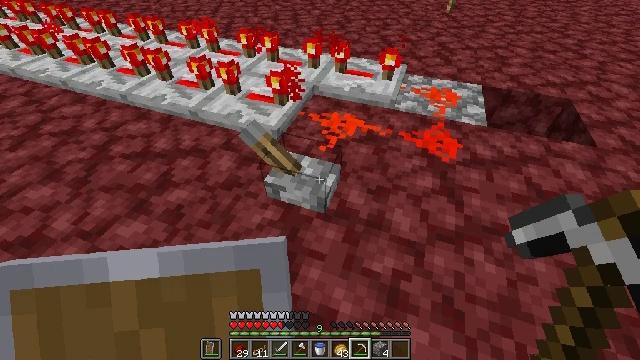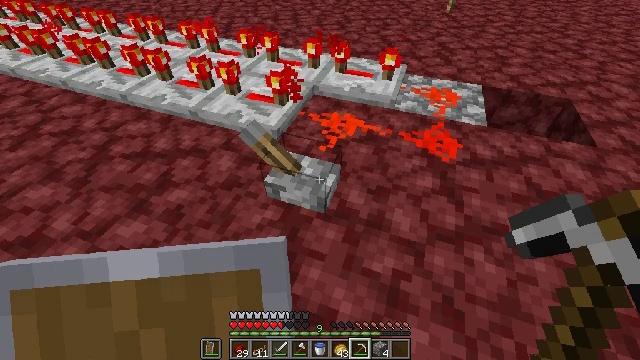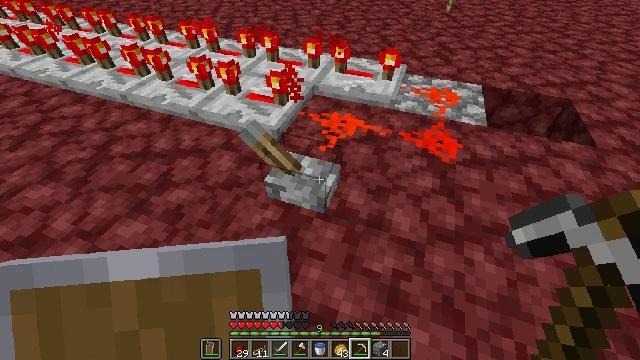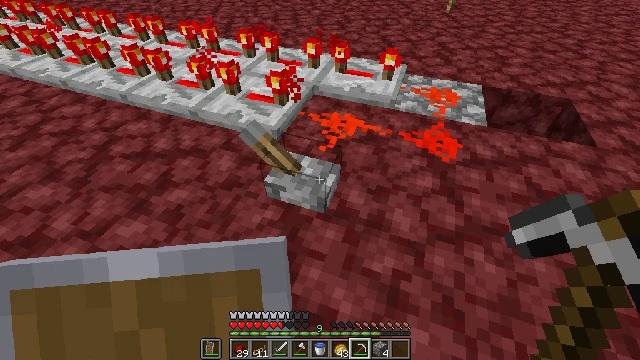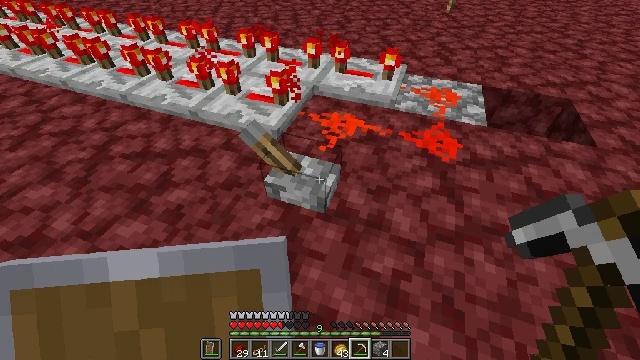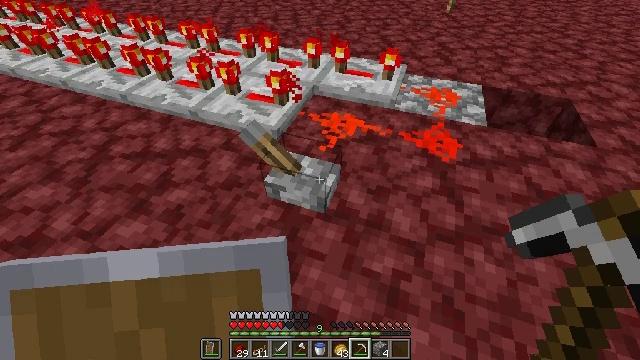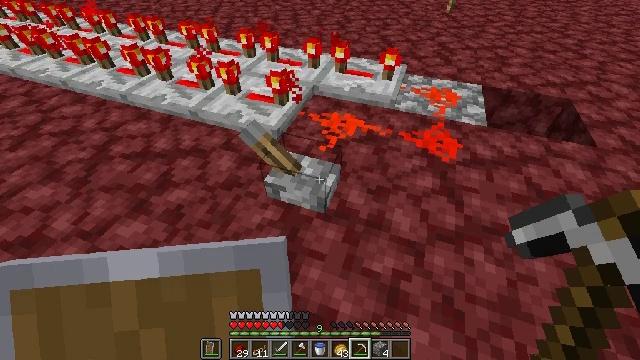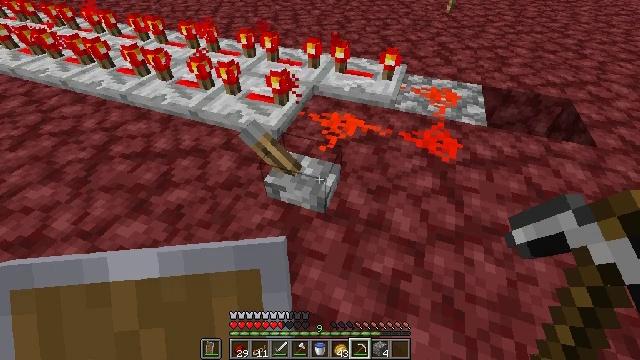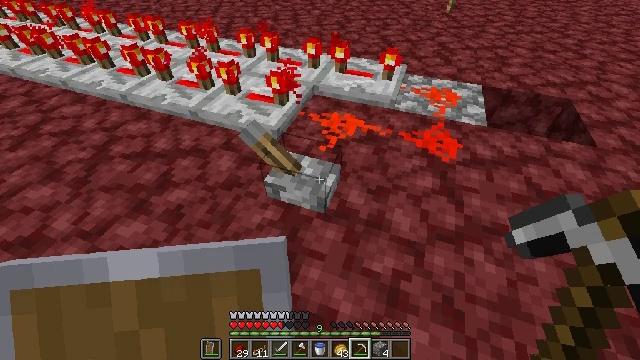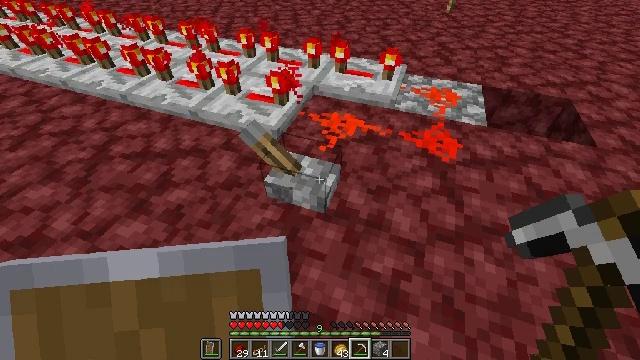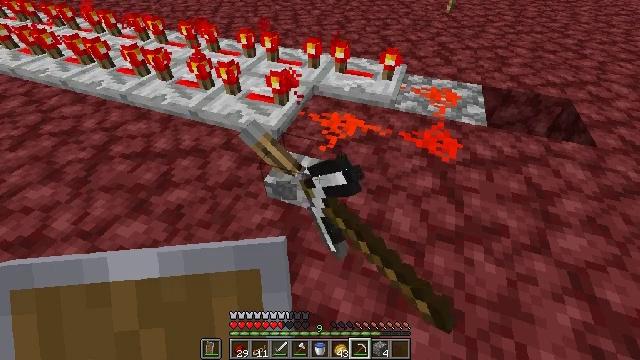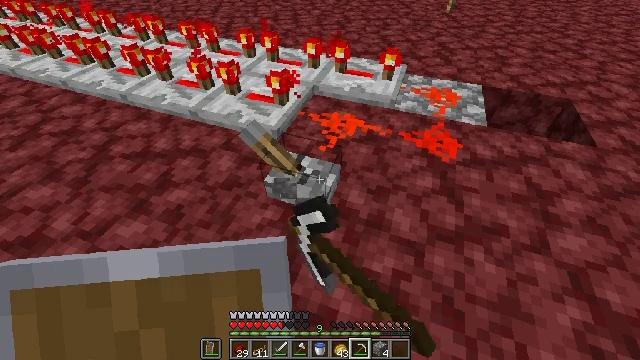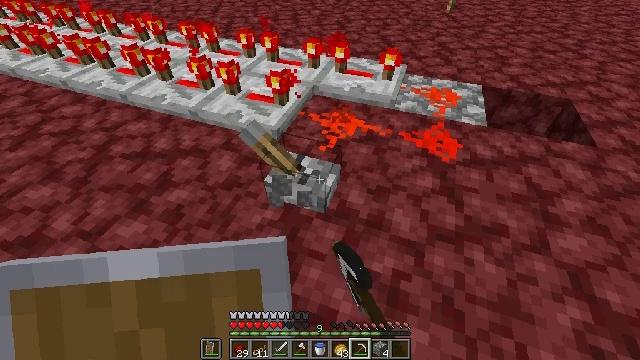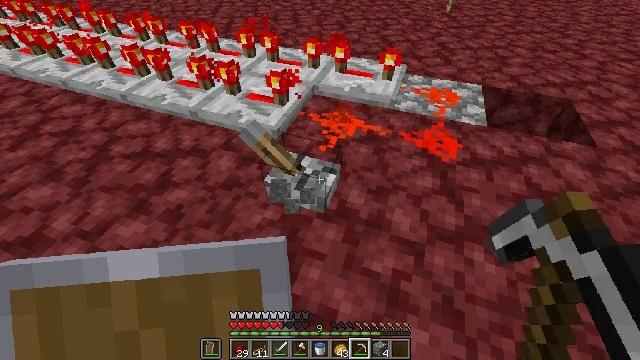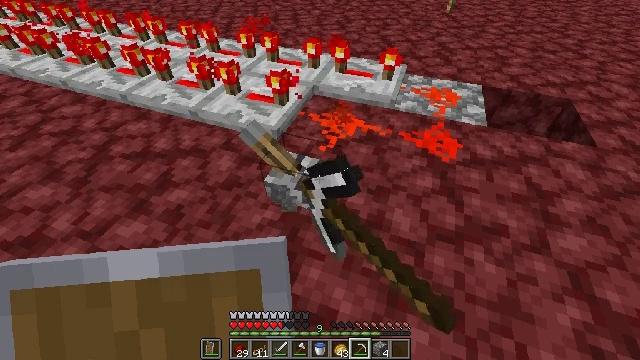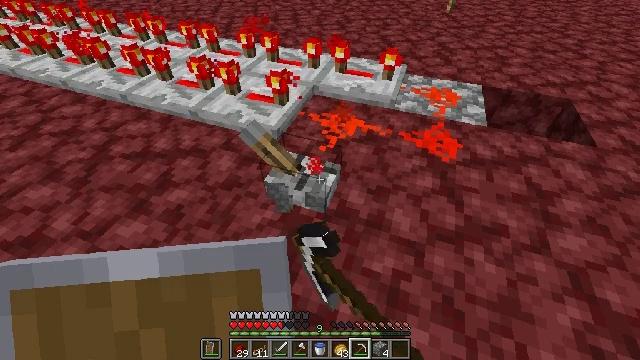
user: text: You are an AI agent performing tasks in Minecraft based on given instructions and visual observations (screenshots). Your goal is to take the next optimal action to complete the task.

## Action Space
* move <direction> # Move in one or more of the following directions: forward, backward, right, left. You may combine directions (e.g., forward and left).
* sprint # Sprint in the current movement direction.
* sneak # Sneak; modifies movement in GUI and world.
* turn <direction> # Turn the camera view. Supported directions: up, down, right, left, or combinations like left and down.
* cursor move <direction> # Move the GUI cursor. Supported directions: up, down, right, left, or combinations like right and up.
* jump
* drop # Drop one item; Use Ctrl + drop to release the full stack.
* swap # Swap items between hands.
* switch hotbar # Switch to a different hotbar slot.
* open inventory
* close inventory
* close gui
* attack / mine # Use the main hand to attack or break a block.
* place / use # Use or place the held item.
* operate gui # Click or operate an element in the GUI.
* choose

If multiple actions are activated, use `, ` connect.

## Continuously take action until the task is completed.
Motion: motion action
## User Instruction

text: Break the existing lever.
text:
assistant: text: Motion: no_op
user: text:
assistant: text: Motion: no_op
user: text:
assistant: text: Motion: no_op
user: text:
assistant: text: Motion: no_op
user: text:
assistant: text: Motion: no_op
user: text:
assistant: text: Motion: no_op
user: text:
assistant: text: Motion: no_op
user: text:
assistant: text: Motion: no_op
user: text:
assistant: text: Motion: attack / mine
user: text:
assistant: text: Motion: attack / mine
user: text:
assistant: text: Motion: attack / mine
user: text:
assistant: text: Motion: attack / mine
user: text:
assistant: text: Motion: attack / mine
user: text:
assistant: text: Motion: attack / mine
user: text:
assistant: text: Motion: attack / mine
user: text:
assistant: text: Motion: no_op
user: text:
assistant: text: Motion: no_op
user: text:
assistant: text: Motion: no_op
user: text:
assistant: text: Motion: no_op
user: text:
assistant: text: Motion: no_op
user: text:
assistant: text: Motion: no_op
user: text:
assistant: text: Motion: no_op
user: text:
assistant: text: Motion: no_op
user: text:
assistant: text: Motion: no_op
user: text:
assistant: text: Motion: no_op
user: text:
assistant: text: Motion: no_op
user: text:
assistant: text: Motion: attack / mine
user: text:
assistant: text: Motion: attack / mine
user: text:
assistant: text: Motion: attack / mine
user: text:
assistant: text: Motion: attack / mine